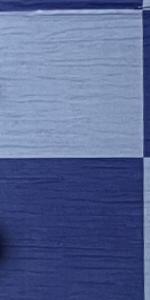
Label: Empty